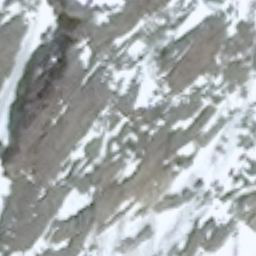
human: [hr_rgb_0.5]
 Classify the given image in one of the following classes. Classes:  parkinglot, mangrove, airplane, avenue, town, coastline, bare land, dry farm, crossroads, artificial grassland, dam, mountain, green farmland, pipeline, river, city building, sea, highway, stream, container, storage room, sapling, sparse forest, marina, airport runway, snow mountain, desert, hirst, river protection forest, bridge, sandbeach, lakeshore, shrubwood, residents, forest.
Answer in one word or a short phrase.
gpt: snow mountain